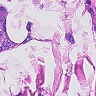
Metastatic tissue present: yes